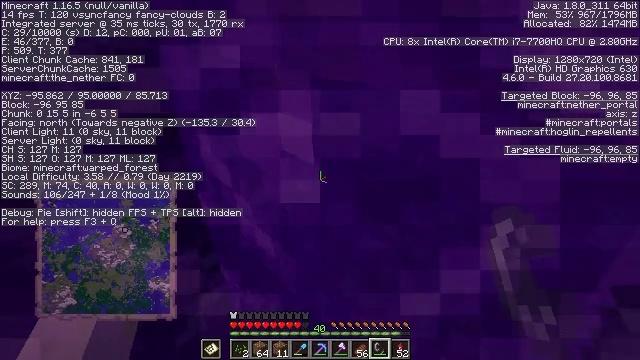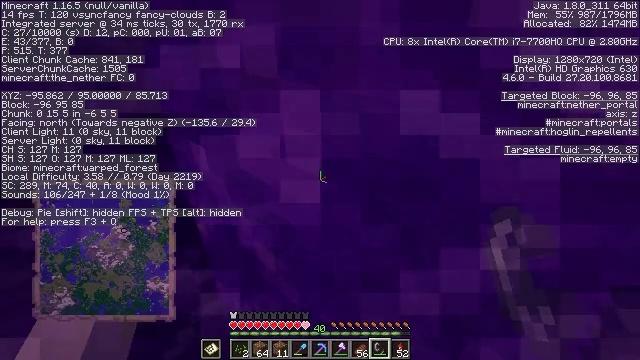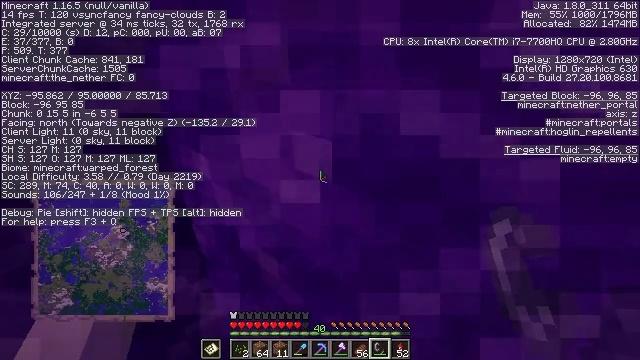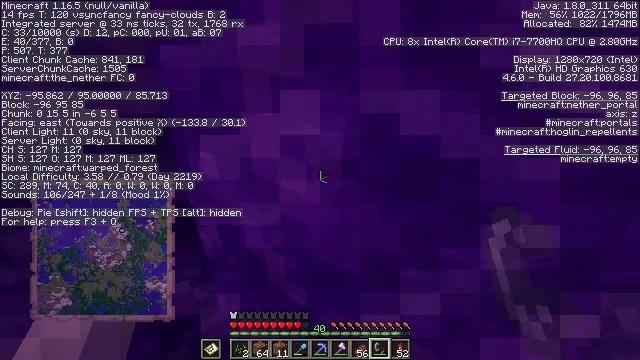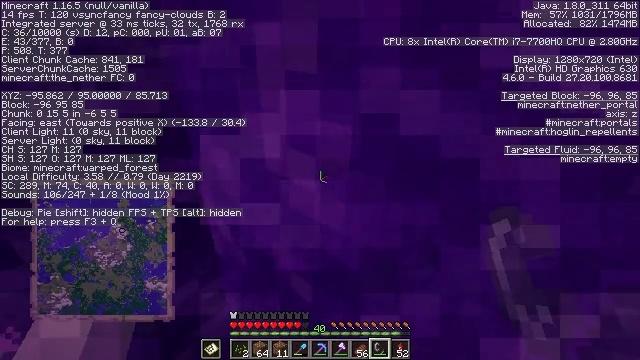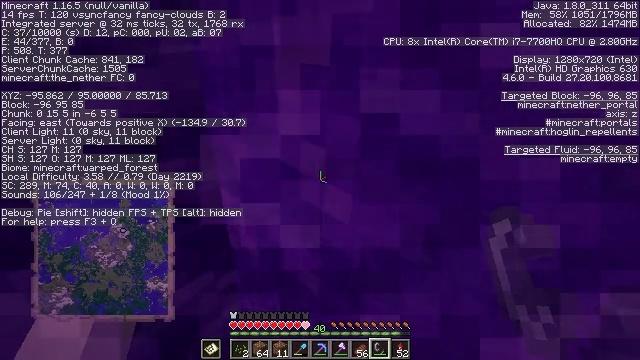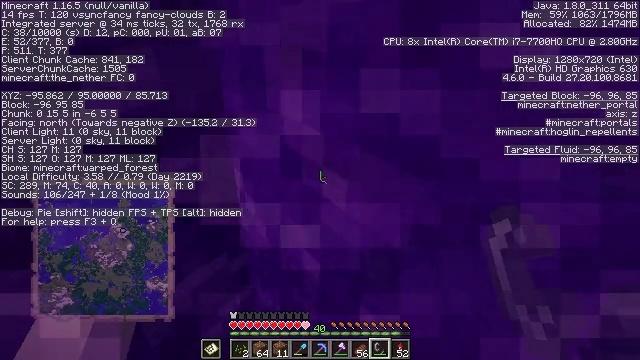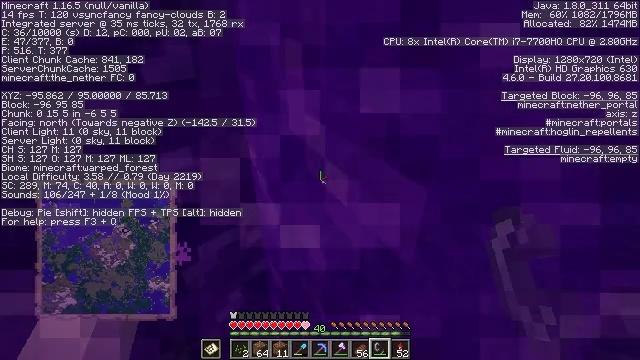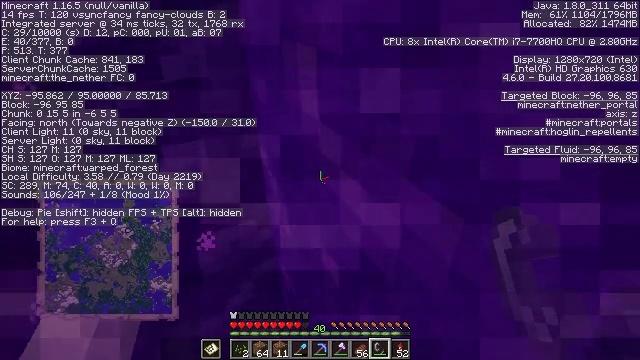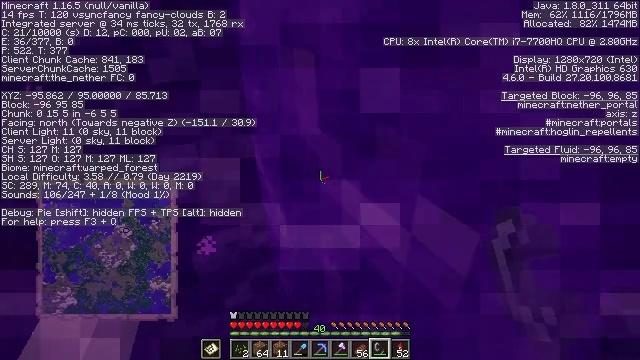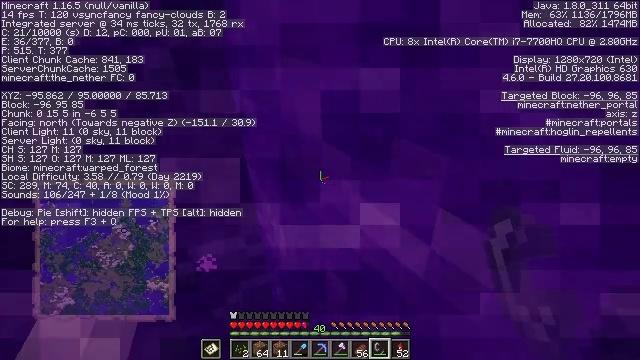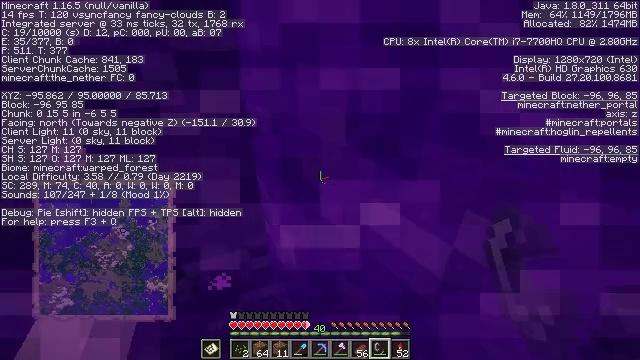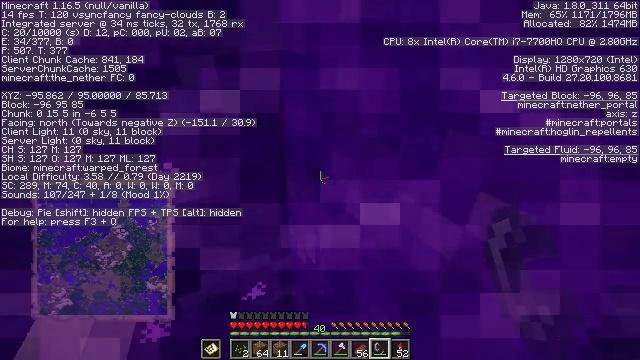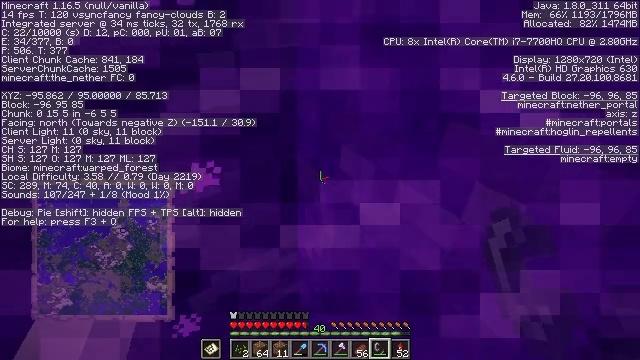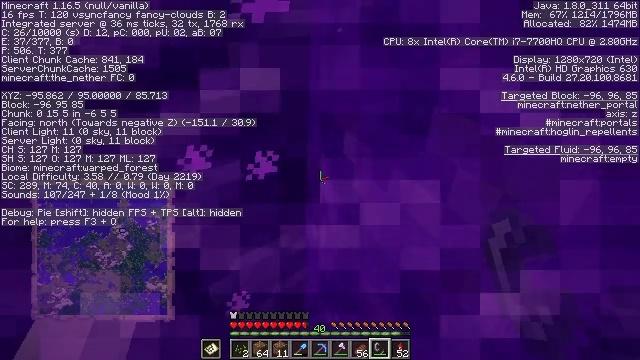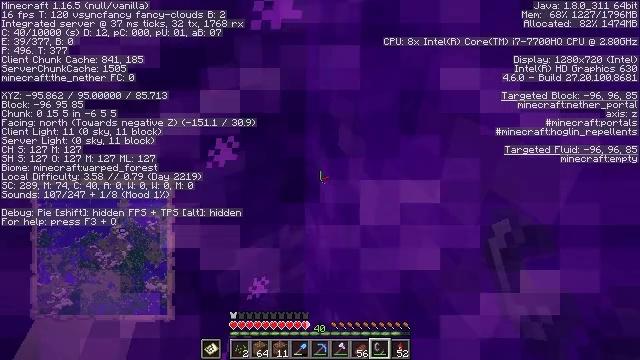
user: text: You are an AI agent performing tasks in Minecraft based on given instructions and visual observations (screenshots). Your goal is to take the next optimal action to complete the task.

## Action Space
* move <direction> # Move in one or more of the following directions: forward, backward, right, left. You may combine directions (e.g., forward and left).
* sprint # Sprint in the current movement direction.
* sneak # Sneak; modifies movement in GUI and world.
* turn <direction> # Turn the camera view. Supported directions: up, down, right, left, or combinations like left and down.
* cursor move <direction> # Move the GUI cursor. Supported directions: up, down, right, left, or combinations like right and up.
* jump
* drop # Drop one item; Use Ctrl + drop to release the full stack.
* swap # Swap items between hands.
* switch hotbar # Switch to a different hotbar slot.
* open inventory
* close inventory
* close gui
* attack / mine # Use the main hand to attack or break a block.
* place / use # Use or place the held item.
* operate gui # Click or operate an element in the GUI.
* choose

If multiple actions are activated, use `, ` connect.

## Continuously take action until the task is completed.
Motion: motion action
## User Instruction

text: Combat the magma cube.
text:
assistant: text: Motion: turn up
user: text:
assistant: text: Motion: no_op
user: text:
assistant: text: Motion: turn right and down
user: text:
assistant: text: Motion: no_op
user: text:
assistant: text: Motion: turn left
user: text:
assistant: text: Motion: no_op
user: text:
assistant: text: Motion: turn left
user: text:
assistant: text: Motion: turn left
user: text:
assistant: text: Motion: turn left
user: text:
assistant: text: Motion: no_op
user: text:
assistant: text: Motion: no_op
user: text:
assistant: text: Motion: no_op
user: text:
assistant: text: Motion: no_op
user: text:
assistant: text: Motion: no_op
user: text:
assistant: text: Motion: no_op
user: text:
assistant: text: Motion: no_op
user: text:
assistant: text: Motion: no_op
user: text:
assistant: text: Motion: no_op
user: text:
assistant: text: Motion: no_op
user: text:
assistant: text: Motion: no_op
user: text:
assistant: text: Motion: no_op
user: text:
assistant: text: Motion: no_op
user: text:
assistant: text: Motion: no_op
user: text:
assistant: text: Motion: no_op
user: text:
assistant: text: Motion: no_op
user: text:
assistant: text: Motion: no_op
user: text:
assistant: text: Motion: no_op
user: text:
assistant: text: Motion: no_op
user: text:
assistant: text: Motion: no_op
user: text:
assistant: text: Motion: no_op